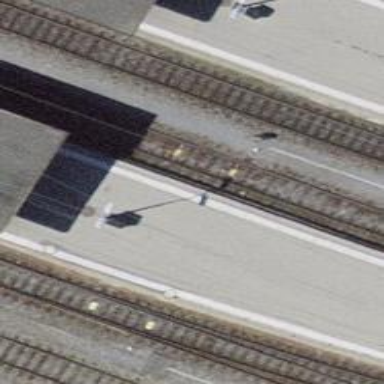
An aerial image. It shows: Siding railway track with electrified contact line.